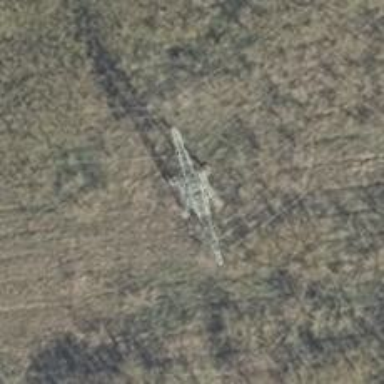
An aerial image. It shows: Power tower.